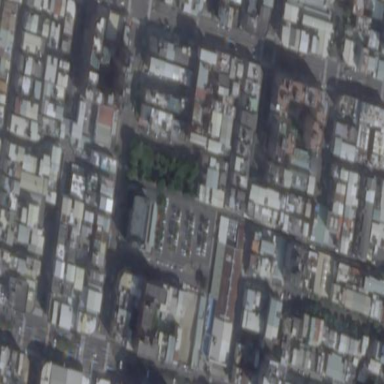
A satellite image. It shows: Residential area.